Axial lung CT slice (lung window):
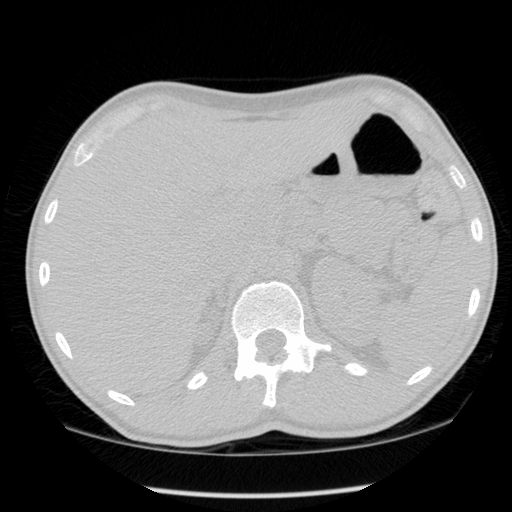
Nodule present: no